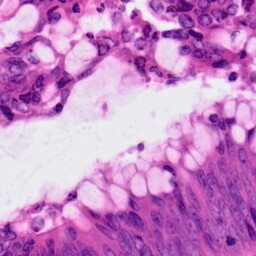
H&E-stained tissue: Colon